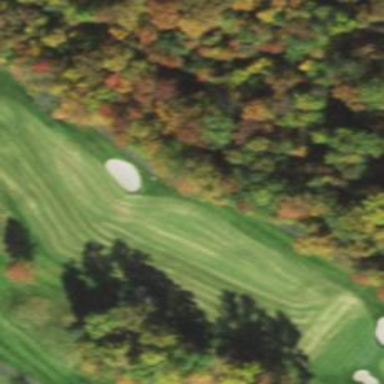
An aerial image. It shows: View of golf hole.